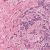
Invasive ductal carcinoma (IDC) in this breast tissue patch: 1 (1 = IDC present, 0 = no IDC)